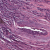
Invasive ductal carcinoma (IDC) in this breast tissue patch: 1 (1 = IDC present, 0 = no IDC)